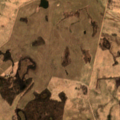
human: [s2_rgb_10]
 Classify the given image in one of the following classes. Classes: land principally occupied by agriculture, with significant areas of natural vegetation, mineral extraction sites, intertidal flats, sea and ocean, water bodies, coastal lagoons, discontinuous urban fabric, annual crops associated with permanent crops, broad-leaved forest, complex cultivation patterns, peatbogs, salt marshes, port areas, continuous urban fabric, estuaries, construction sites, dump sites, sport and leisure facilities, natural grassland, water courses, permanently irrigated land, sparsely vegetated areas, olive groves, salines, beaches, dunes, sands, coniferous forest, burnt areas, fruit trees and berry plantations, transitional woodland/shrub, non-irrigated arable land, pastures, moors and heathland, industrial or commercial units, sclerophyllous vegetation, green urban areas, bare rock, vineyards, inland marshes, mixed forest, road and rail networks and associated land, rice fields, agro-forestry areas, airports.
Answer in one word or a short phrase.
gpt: non-irrigated arable land, pastures, land principally occupied by agriculture, with significant areas of natural vegetation, broad-leaved forest